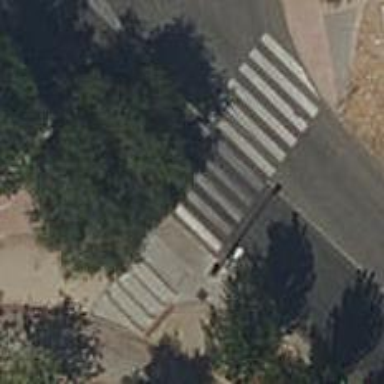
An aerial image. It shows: Zebra crossing on footway.